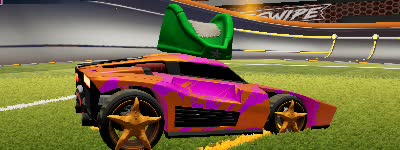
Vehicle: breakout